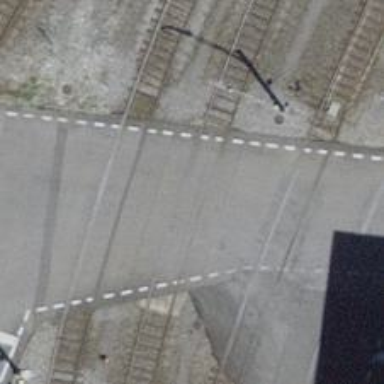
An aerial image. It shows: Railway level crossing.